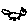
Label: cat